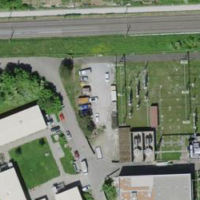
EUNIS habitat code: 55
Species observed at this site:
Pholidoptera griseoaptera
Tettigonia viridissima
Artemisia vulgaris
Ruspolia nitidula
Conocephalus fuscus
Pisaura mirabilis